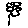
Label: flower